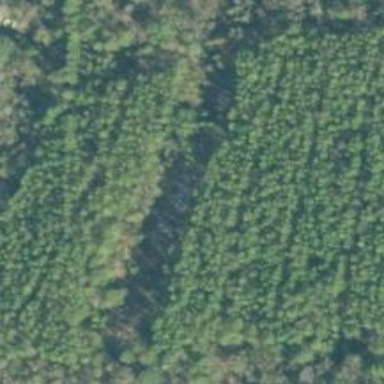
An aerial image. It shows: Forest area predominantly covered with needle-leaved trees.